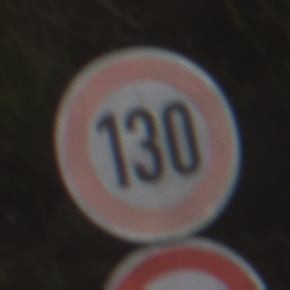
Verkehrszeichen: Geschwindigkeit130
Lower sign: Ueberholverbot
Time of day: MorningAfternoon
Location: Outdoor (RoadRail)
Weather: PartlyCloudy
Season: NotSpecified
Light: Natural